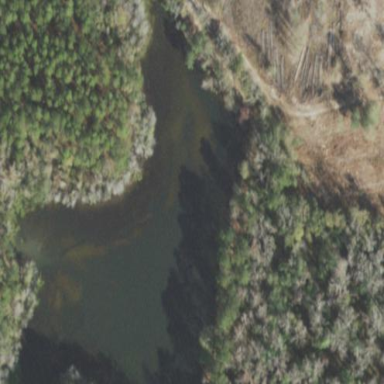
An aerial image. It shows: Reservoir of natural water.